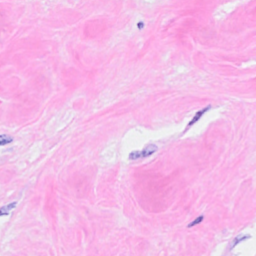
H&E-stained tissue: Breast